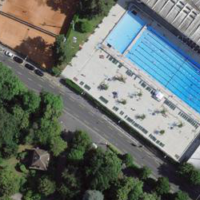
EUNIS habitat code: 53
Species observed at this site:
Leontopodium nivale
Ajuga pyramidalis
Zoropsis spinimana